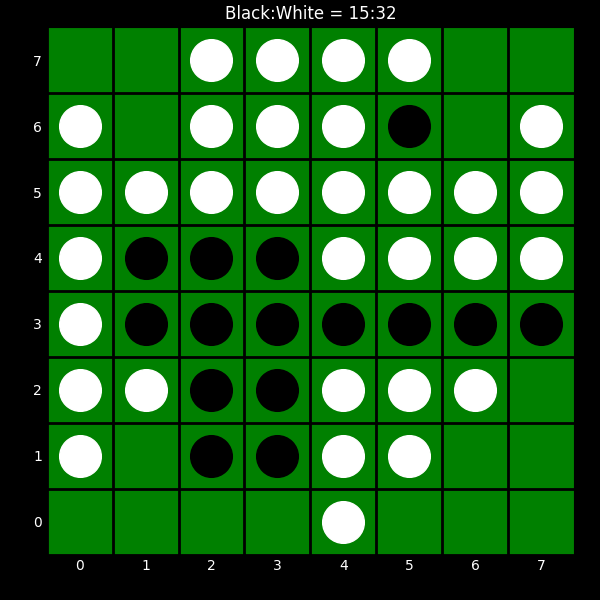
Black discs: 15
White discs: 32